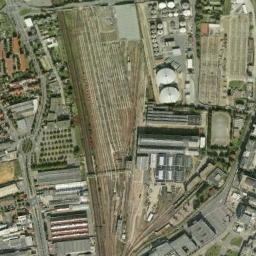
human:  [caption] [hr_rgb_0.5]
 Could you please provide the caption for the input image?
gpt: Many buildings of different shapes and sizes are beside the railway station .

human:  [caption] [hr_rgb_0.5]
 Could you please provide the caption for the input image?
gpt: There is a railway station in the crowded city .

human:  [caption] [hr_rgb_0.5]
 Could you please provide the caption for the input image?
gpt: The railway station with lots of railways is surrounded by lots of other buildings .

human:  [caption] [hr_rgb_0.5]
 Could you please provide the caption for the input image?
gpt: The railway station is next to some buildings and trees .

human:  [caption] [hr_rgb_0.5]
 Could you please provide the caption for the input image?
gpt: There are many gray buildings around the railway station .